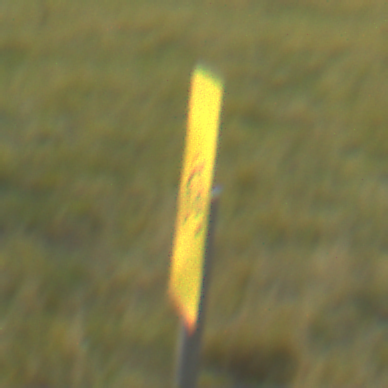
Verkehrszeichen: RadverkehrOhnePfeilsymbol
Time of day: SunriseSunset
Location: Outdoor (Nature)
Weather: PartlyCloudy
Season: NotSpecified
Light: Natural